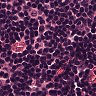
Metastatic tissue present: no